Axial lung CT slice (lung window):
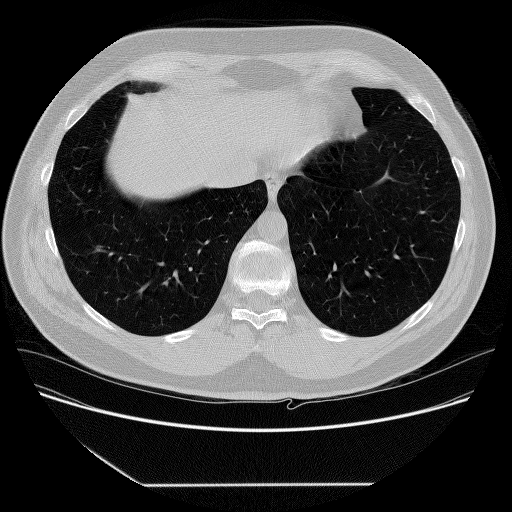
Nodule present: no